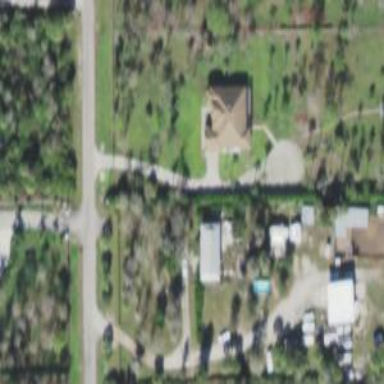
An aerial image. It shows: Driveway.